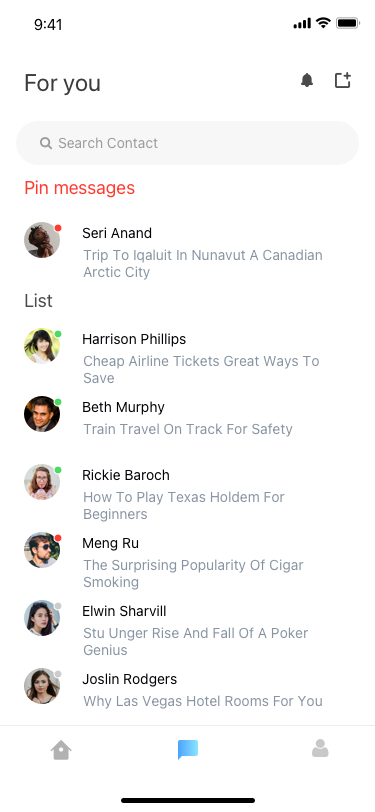
Text in this UI design:
List
Pin messages
Search Contact
For you